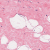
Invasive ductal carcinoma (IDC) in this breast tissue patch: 0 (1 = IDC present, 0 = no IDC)